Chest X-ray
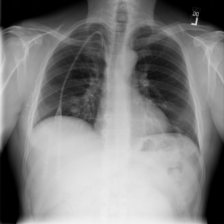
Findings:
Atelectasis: negative
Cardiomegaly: negative
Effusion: negative
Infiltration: positive
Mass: negative
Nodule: positive
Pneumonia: negative
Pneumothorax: negative
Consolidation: negative
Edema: negative
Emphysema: negative
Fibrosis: negative
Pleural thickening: negative
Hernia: negative